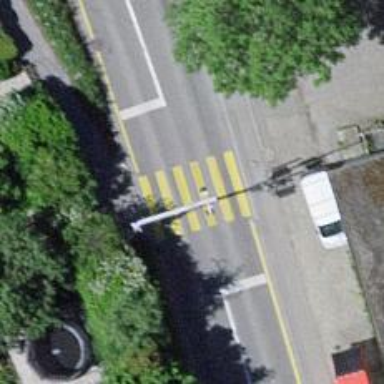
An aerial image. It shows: Crossing with traffic signals and zebra markings.